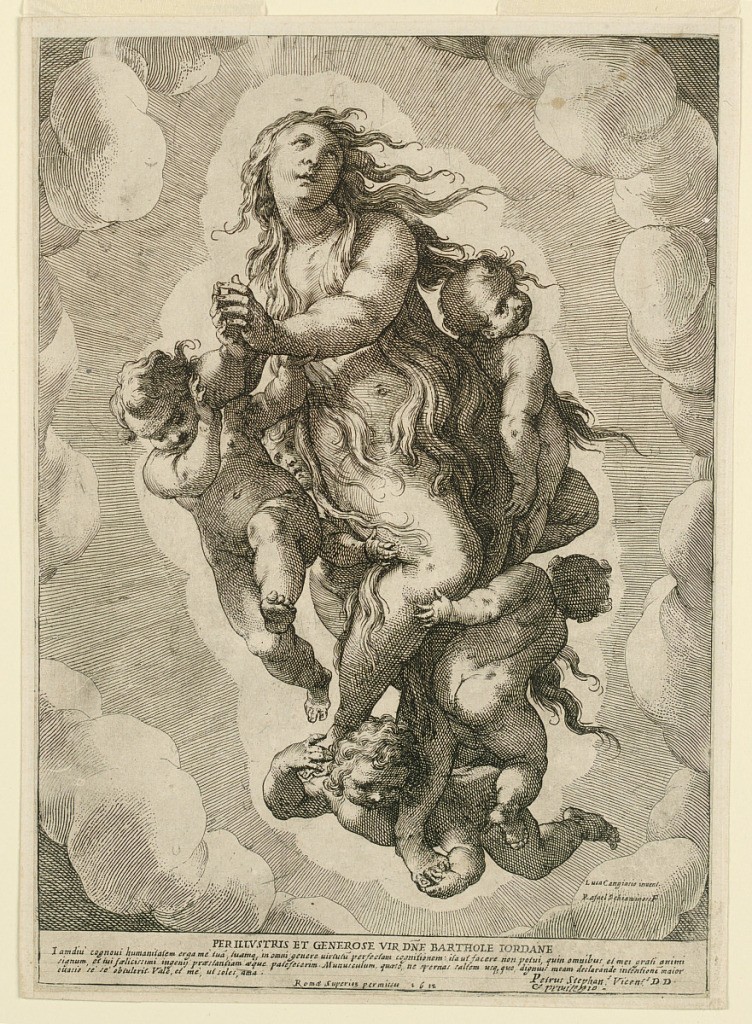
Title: The Ascension of Mary Magdalene
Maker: Niccolò Francesco Maffei, Italian, 1590 - 1670
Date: ca. 1550
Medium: Engraving on paper
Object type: Print
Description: The Magdalene being borne aloft by putti, in a circle of clouds.